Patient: sex M, age 21
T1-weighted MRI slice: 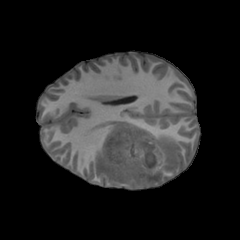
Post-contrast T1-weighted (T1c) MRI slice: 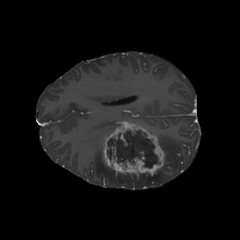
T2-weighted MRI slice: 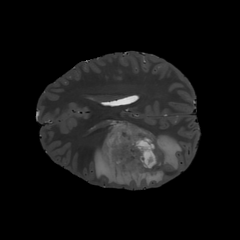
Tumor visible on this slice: yes
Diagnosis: Glioblastoma, IDH-wildtype
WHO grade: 4